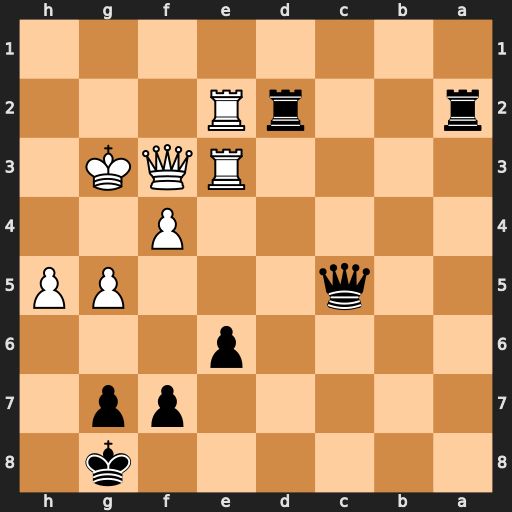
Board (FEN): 6k1/5pp1/4p3/2q3PP/5P2/4RQK1/r2rR3/8
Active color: b
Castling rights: -
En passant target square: -
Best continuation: Rxe2 Rxe2 Ra3 Qxa3 Qxa3+